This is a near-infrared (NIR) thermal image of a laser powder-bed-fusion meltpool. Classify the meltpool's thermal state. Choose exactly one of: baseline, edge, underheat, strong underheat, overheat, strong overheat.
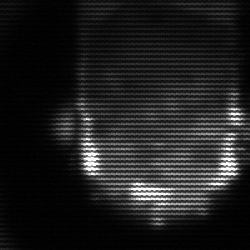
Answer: baseline